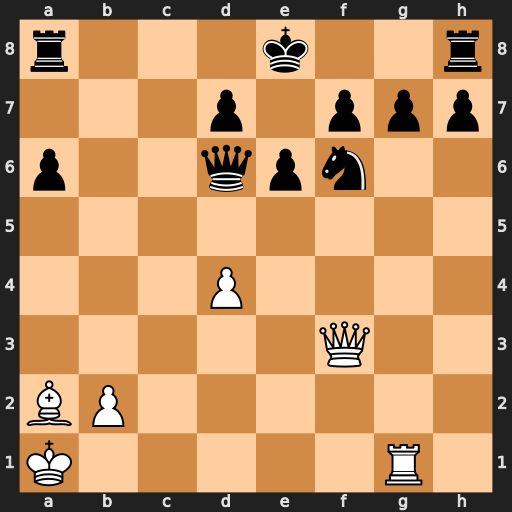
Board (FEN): r3k2r/3p1ppp/p2qpn2/8/3P4/5Q2/BP6/K5R1
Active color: w
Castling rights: kq
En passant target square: -
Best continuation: Qxa8+ Ke7 Qxh8